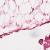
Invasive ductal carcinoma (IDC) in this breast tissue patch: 0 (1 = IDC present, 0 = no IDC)